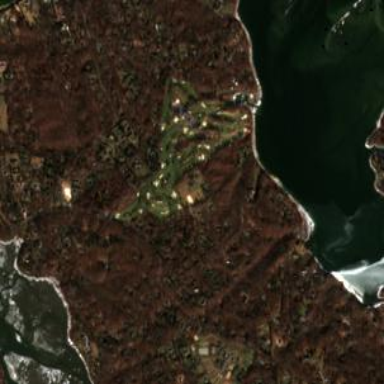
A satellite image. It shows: Golf course.